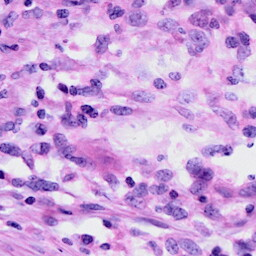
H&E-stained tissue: Cervix